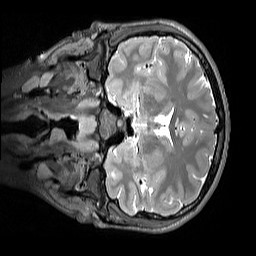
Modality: T2w
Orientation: coronal
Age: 12
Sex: male
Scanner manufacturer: siemens
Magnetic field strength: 3 T
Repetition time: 3.2 s
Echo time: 0.408 s